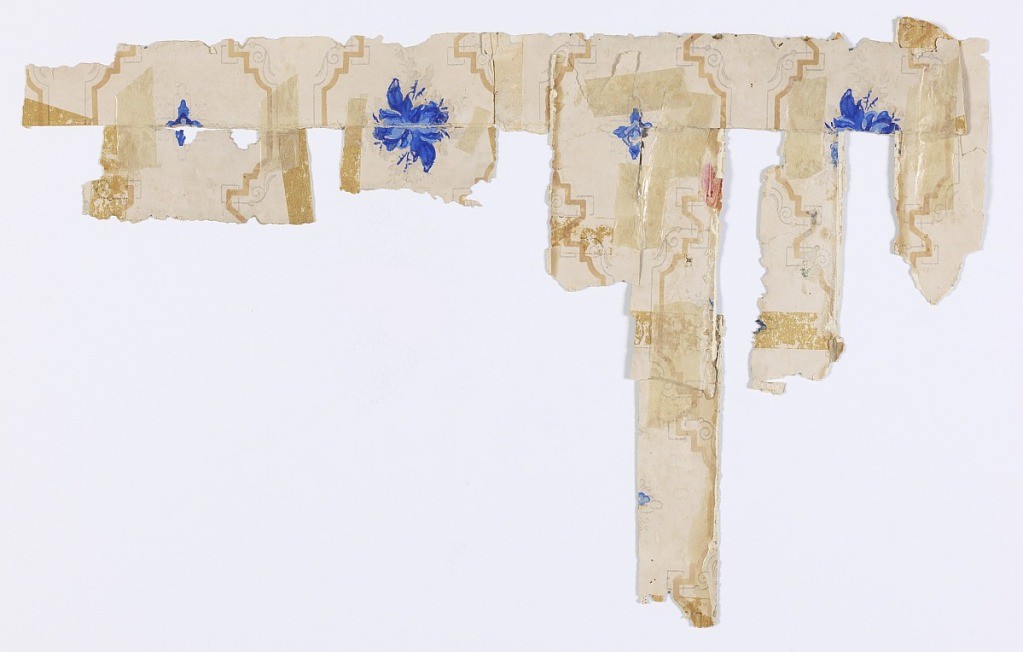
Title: Sidewall - fragment
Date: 1860–80
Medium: Machine-printed
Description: Very irregular shape. Possibly a floral stripe design. Cluster of bright blue flowers alternating with small blue quatrefoil-like motif. Very fine gray framework. Printed on a white ground.